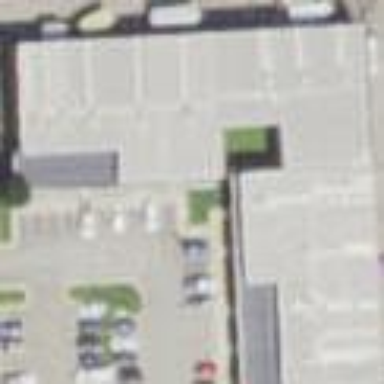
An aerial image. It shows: Commercial building.